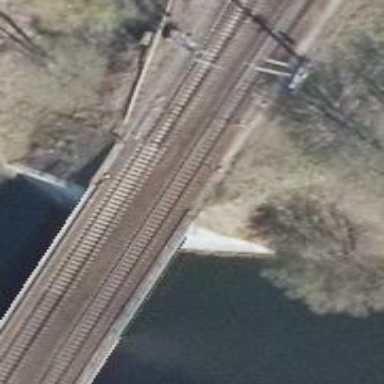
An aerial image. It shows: Man-made bridge.